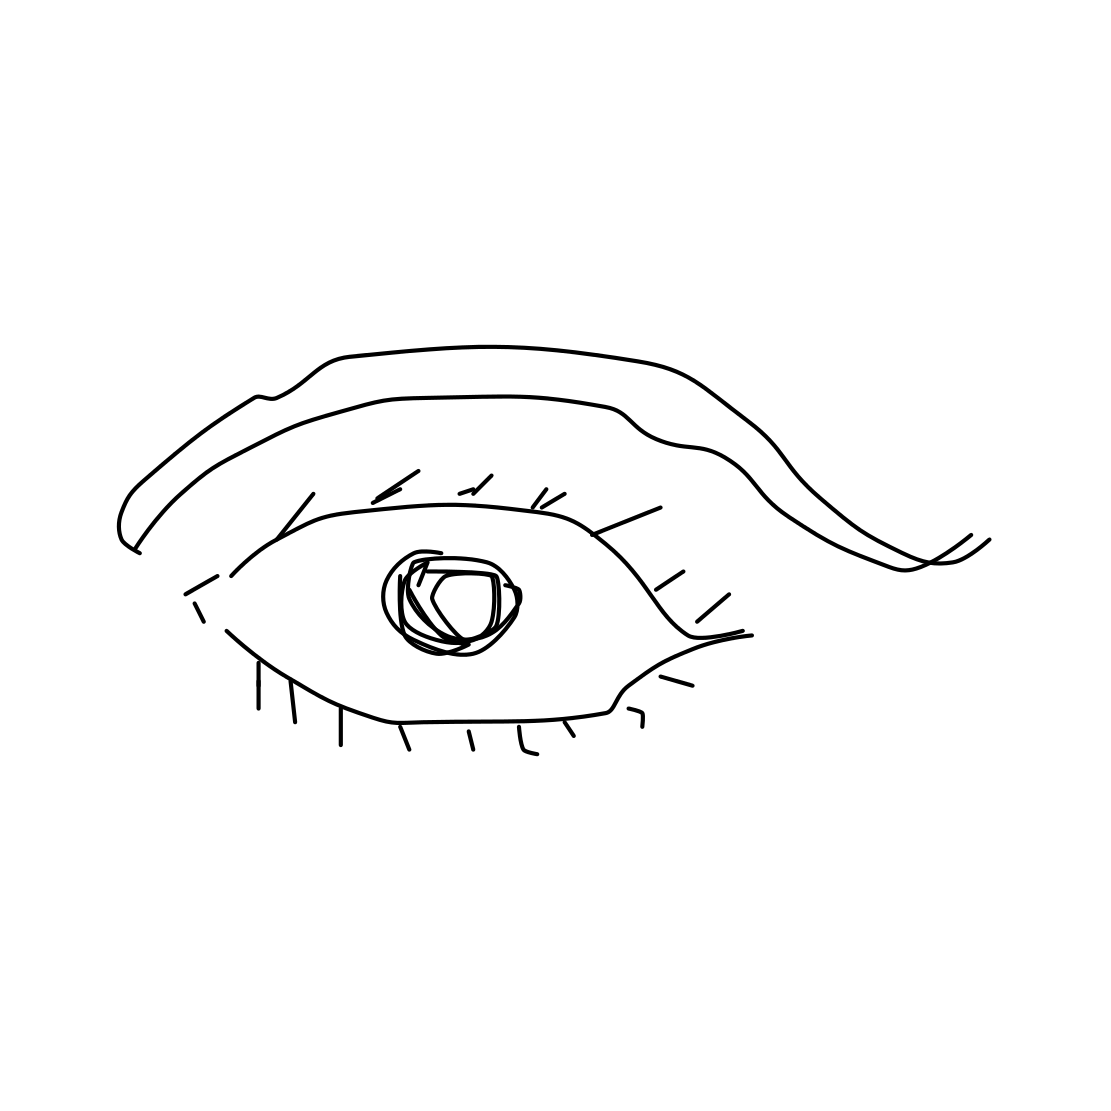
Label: eye